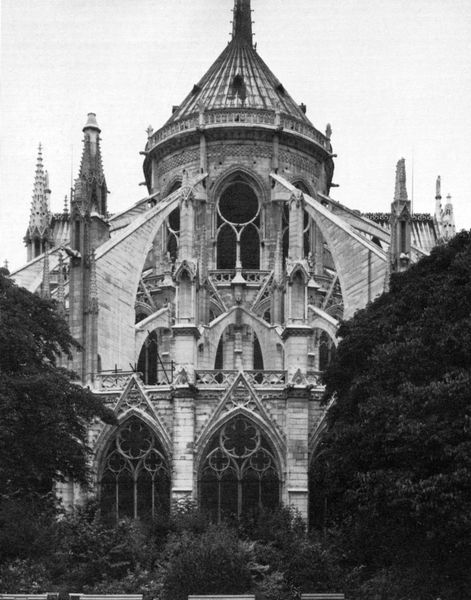
Titel: Notre-Dame in Paris
Standort: Paris, Notre-Dame (EU - F - Ile-de-France)
Schlagwörter: himmel, bäume, fenster, gebäude, gebüsch, kirche, gotik, turm, bogen, türme, gotisch, rosette, spitzbogen, chor, sakral, rosetten, gerippe, strebebögen